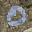
Label: 0